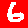
Digit: 6